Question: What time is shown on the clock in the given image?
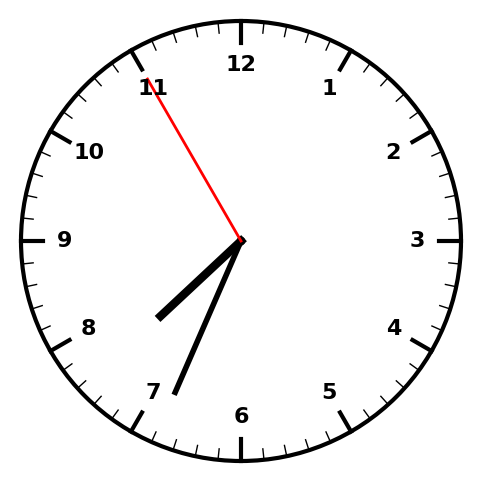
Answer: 07:33:55